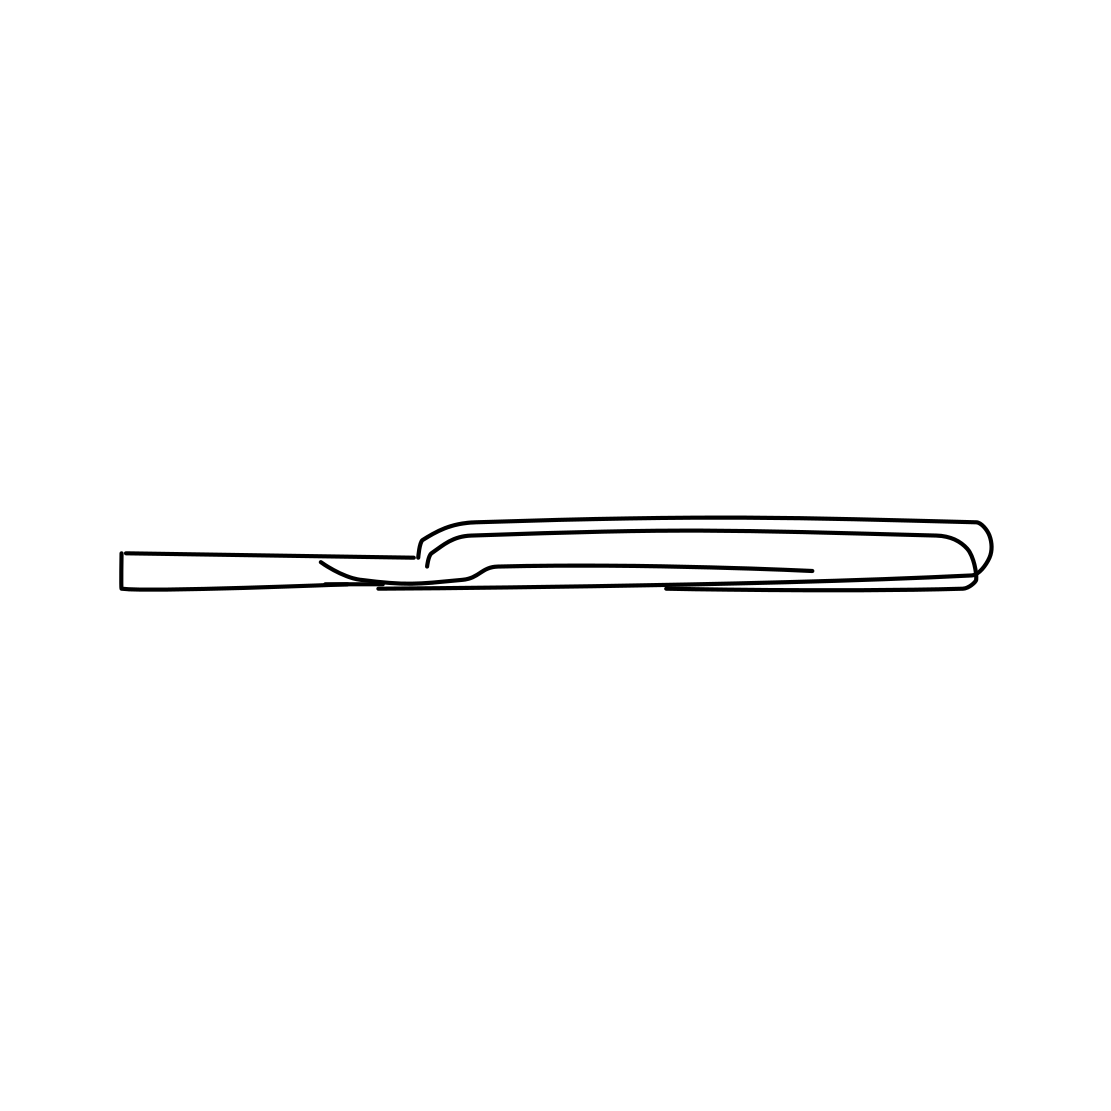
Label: baseball bat